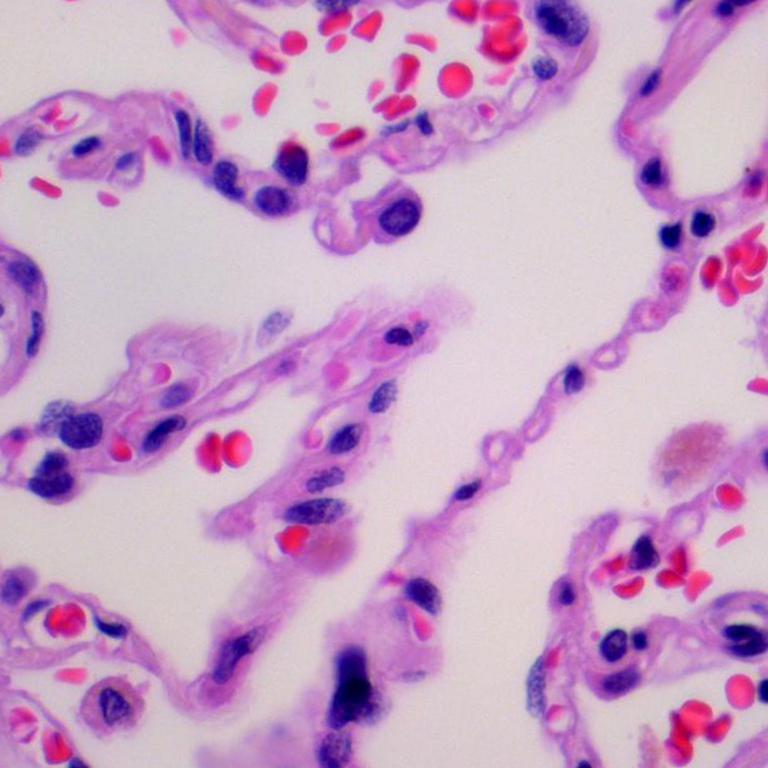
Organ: lung
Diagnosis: benign